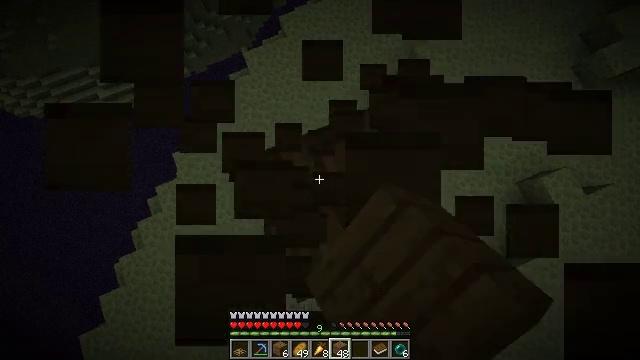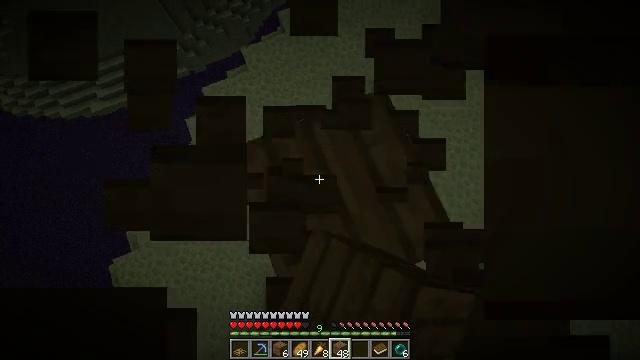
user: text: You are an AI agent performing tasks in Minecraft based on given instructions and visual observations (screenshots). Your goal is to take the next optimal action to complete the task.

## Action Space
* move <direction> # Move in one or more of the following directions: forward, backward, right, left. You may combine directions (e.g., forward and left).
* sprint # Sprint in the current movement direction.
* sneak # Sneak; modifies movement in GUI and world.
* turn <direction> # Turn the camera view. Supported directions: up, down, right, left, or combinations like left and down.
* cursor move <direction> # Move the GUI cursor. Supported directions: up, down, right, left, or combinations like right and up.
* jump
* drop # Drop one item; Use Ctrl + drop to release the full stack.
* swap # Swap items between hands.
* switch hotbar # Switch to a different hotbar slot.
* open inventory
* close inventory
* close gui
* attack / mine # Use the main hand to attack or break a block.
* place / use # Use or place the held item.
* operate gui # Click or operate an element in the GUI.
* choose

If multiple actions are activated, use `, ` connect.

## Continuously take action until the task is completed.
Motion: motion action
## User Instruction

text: Collect spruce planks from an old building.
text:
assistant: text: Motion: move right, sneak, attack / mine
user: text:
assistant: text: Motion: sneak, attack / mine